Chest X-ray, AP view. Patient: 33 years old, sex M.
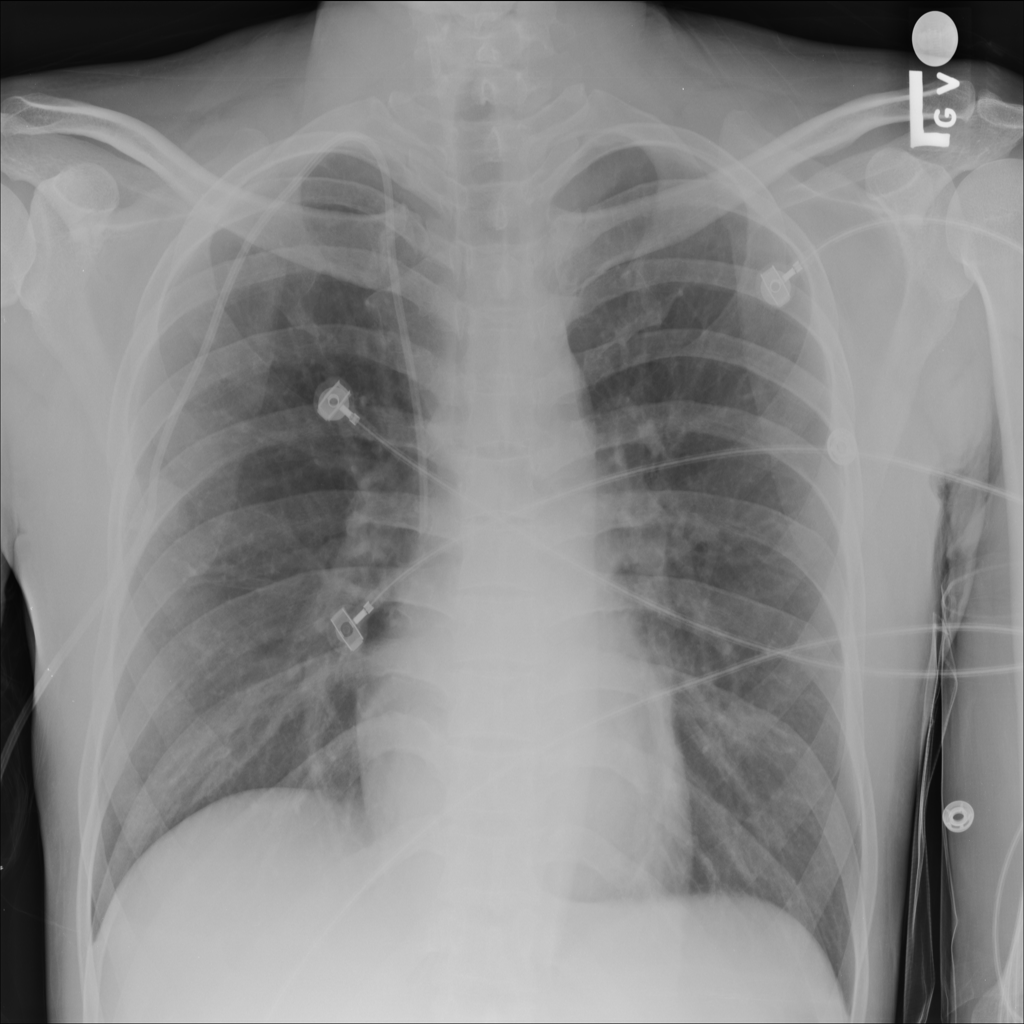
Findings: No Finding